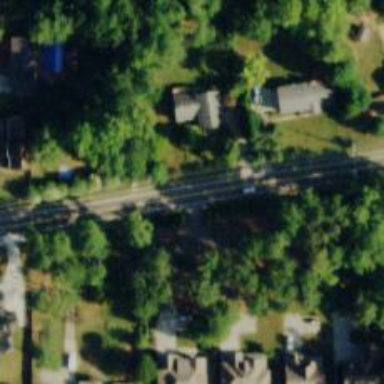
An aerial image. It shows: Smooth asphalt road in residential area.